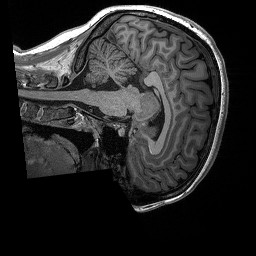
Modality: T1w
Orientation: sagittal
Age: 19
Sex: female
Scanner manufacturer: siemens
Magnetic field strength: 3 T
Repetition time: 2.3 s
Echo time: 0.00298 s